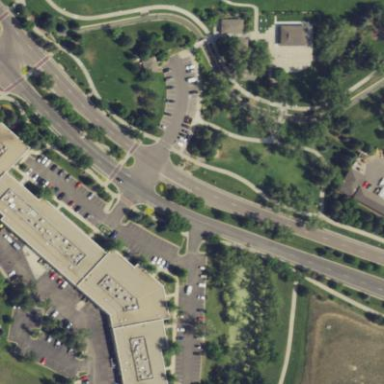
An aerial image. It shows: Office building.